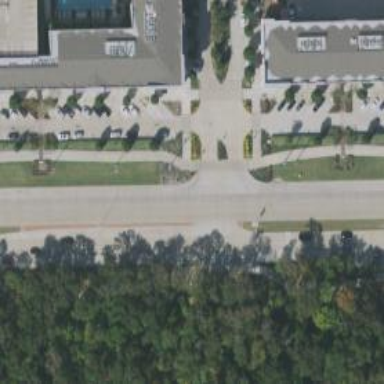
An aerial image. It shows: Secondary road with separate sidewalks.